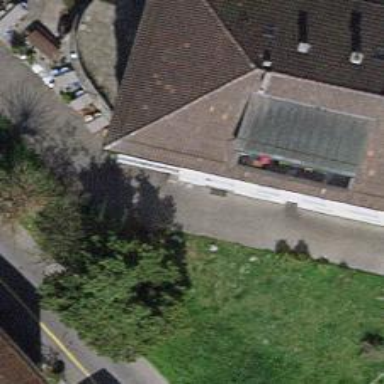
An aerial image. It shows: Restaurant.